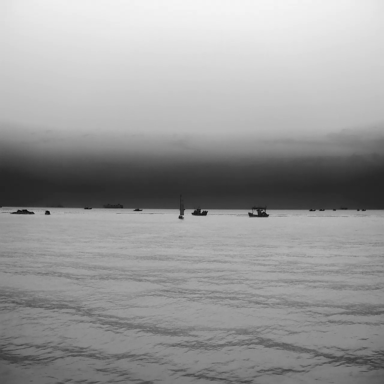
There is a fishing_boat in the infrared image.